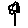
Label: flower